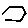
Label: hexagon